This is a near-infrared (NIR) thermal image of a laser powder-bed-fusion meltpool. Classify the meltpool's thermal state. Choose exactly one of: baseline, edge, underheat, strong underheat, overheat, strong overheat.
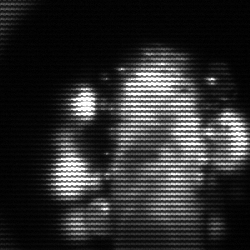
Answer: strong underheat